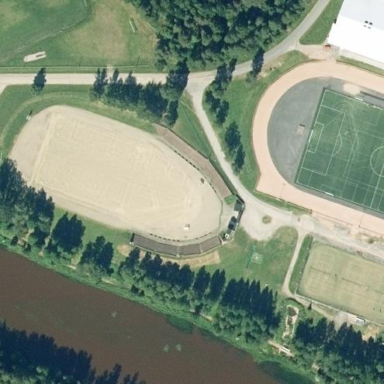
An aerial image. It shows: Sports center on leisure land.